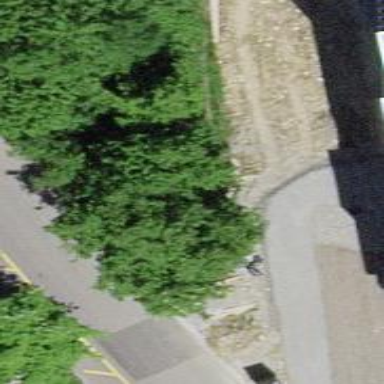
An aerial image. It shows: Culvert tunnel.